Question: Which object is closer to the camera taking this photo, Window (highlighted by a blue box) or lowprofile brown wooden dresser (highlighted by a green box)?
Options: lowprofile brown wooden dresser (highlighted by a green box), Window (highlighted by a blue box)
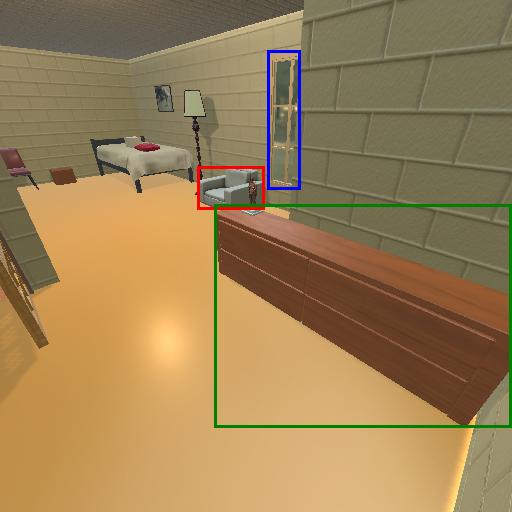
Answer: lowprofile brown wooden dresser (highlighted by a green box)